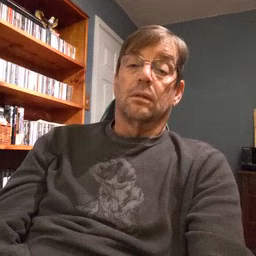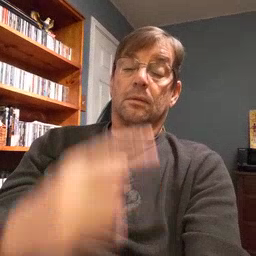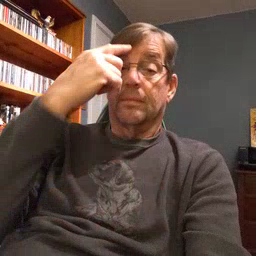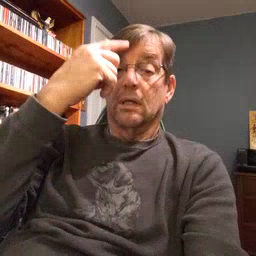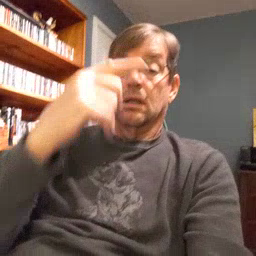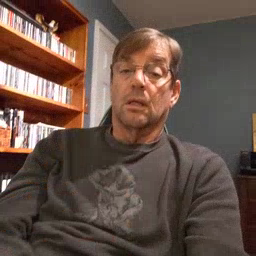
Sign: penny